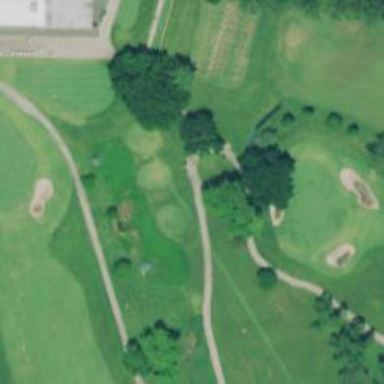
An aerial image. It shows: Path designated for golf carts.